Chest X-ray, PA view. Patient: 49 years old, sex F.
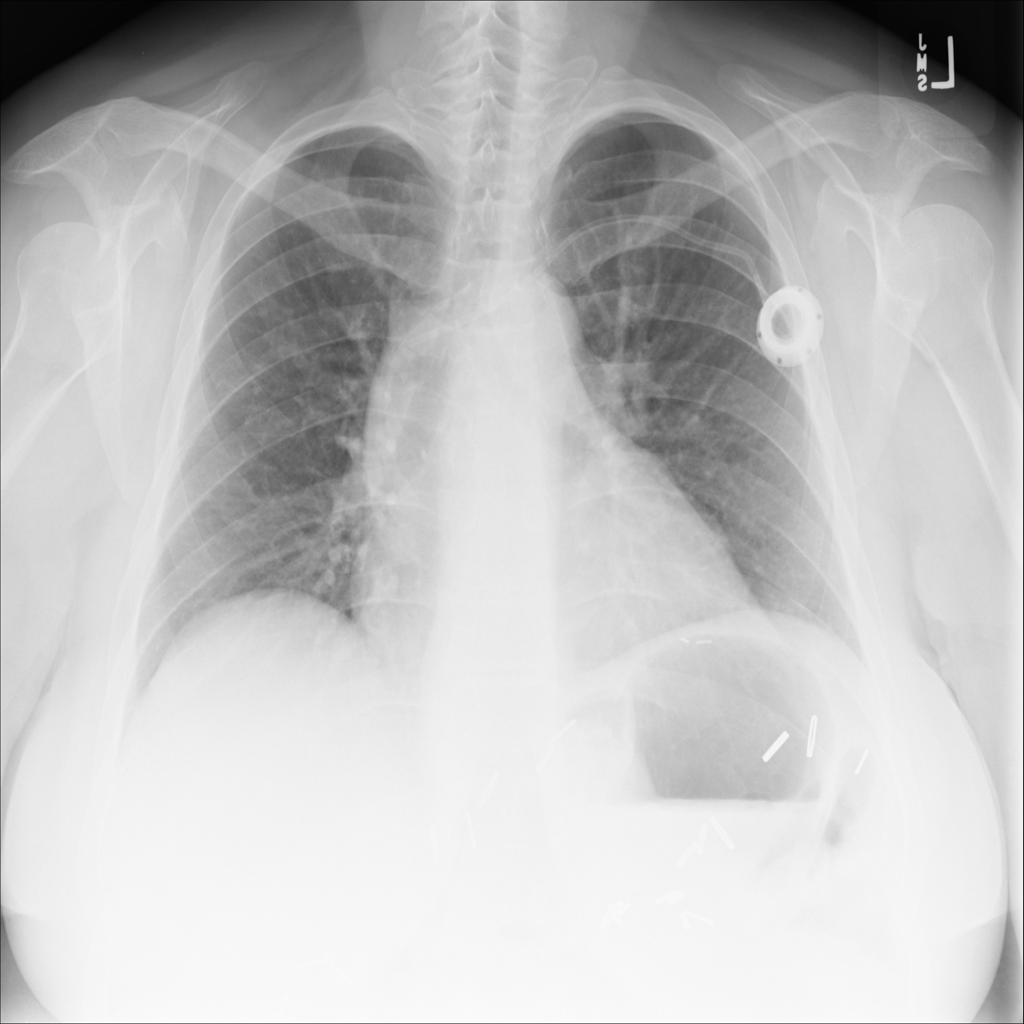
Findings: No Finding